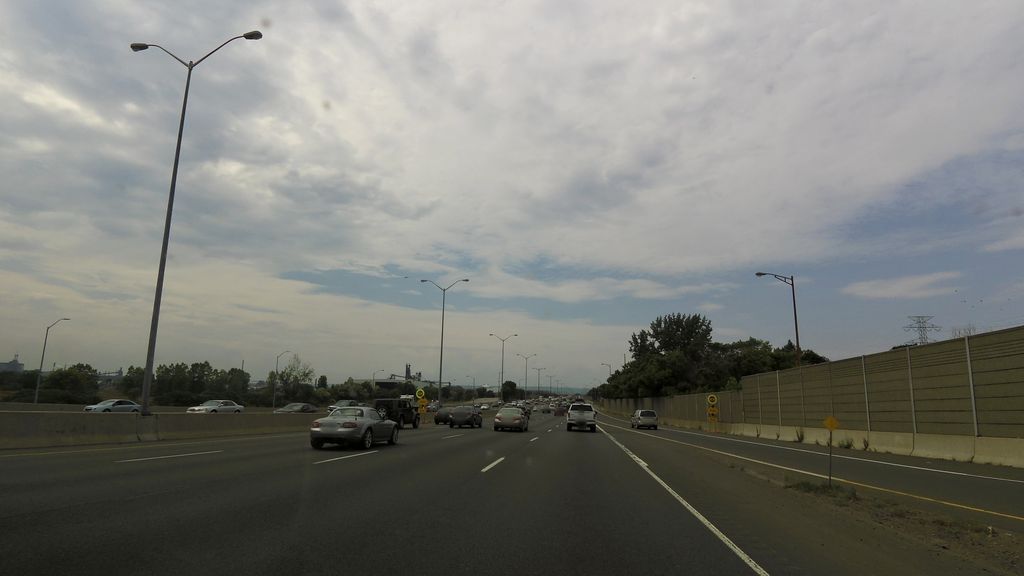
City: hamilton